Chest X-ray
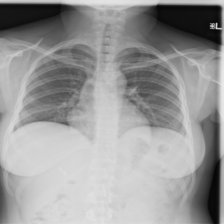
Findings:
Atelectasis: negative
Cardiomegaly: negative
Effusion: negative
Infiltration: negative
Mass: negative
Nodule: positive
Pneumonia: negative
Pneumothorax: negative
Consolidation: negative
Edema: negative
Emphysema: negative
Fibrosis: negative
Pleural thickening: negative
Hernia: negative